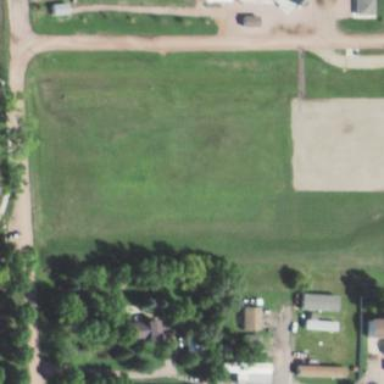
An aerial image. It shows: Dog park for leisure land.